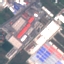
Label: Industrial